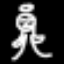
Label: angel